Question: I'm working on a task trying to transform a 2D sketch with folding creases to a full 3D representation. . I would like to calculate the transformed/Mapped coordinates {P1'...P8'}. I Haven't found any good software that could do this automaticly but would appreciate tips.

- - - - -
<URL>
and arrows as surfare normals
I'm using Matlab but I'm looking for general algorithms for solving this problem.
Assuming point is fixed in origo and element won't change its coordinates, how should I best describe the transformation? Should I use inhomogeneous or homogeneous coordinates, polar coordinates?
For instance, point P8 depend on the other coordinates which depend on the angles.
I suppose I could use some kind of adjacency matrix for the Points(Nodes) and/or a matrix that pair every element with its Nodes.
E.g: [E1 P0 P4 P5 P1 ; E2 P1 P5 P6 P2 ; ...]
The transformation for every coordinate is transformation+rotation and the transformation depend on the coordinate/element. But it gets tricky with several element connected...
How can I neatly tranform a 2D "paper" with folding patterns to 3D coordinates?
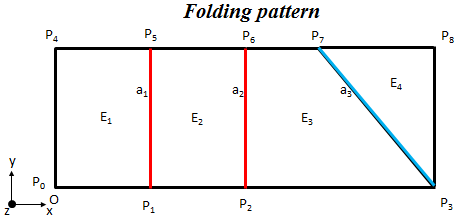
Answer: you can iterate through every folding creases, and compute the transformation of all pixels lying on one side of the crease.
you can use a tranformation matrix to compute the coordinates of the folded points. have a look at <URL>.
first, translate all points so that the crease is aligned with an axis, then rotate all the points on one side of the crease according to the direction of the crease. you can then reverse the first translation so that the figure comes back to its original position. repeat with the process with the next crease, until you have completely folded the figure.
using matlab, matrix computation are pretty easy to preform.